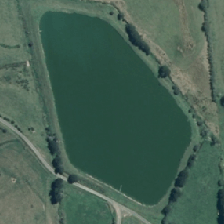
Land cover: lake_pond